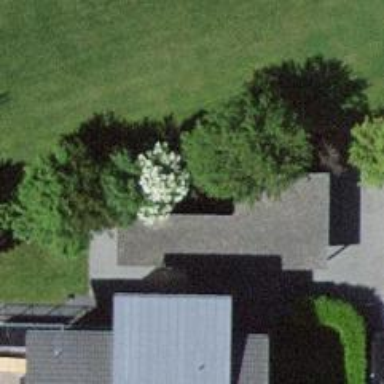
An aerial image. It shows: View of roof of building.